Interaction volume radius: 10 \u00c5
Interaction volume height: 25 \u00c5
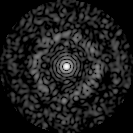
Disorder parameter: 0.8434